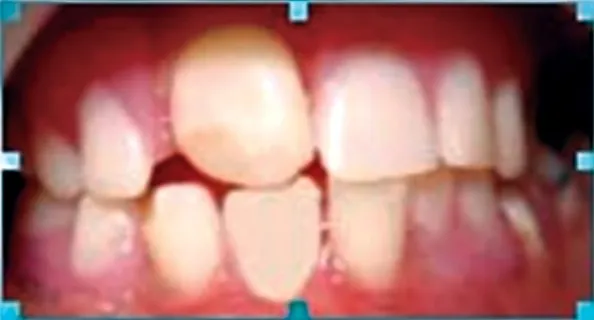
Postoperative view after removable
partial denture insertion.
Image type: medical_photograph (oral_photograph)